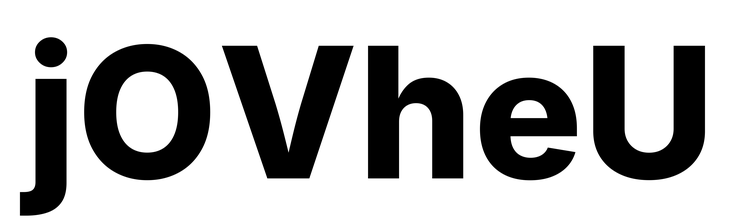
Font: Inter_ExtraBold